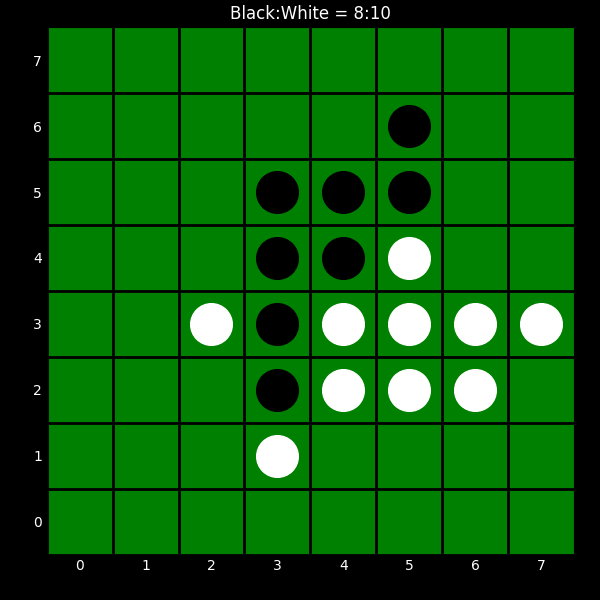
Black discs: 8
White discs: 10